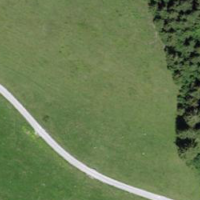
EUNIS habitat code: 24
Species observed at this site:
Echium vulgare